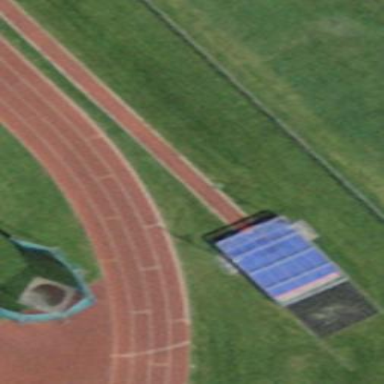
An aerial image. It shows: Track in leisure land area designed for pole vaulting.